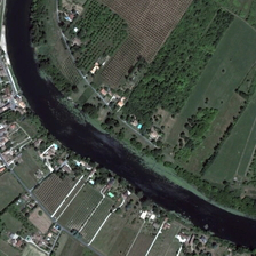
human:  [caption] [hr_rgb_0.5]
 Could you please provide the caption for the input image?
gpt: There was a bare land near the farm.

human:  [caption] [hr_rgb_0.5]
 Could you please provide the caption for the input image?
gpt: There is a piece of Nua's land near the farm.

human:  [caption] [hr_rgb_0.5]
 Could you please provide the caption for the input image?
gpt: Land near the farm

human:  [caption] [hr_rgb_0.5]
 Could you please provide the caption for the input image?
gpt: There is a wasteland near the farm.

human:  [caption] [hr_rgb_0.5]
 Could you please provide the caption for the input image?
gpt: There is a piece of Noua land near the farm.